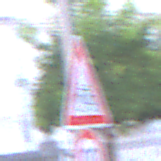
Verkehrszeichen: RadverkehrRechts
Zusatzzeichen unten: Geschwindigkeit90
Umgebung: Outdoor, Urban
Tageszeit: SunriseSunset
Wetter: PartlyCloudy
Licht: Natural
Jahreszeit: NotSpecified
Kontrast: LowContrast